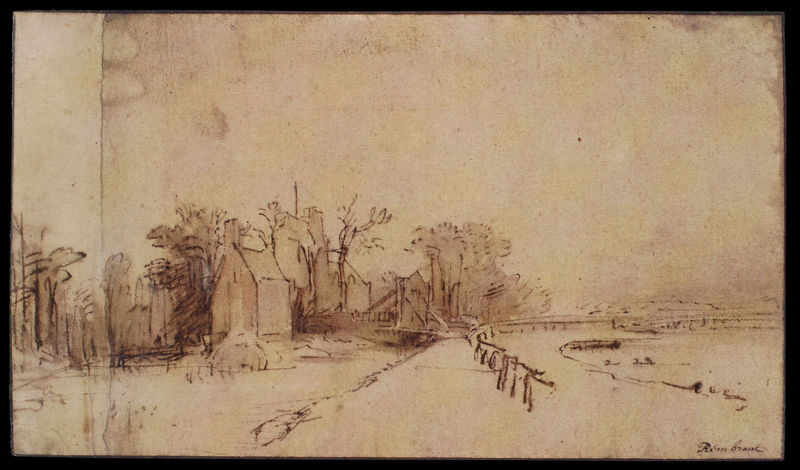
Titel: Haus Kostverloren
Künstler: Harmensz van Rijn Rembrandt
Institution: Dresden, Staatliches Kupferstichkabinett
Schlagwörter: baum, himmel, wasser, weiß, aquarell, bäume, cezanne, fluss, gelb, landschaft, see, stadt, ufer, äste, braun, fenster, schwarz, skizze, straße, zeichnung, eis, gras, haus, rasen, schnee, weg, wiese, zaun, beige, alt, wand, rembrandt, holland, bach, ebene, feld, häuser, mühle, brücke, wald, kamin, schornstein, weiher, papier, fassade, ort, heu, dorf, giebel, ziegel, grafik, koppel, hafen, geländer, tusche, bleistift, flecken, karton, picasso, rötel, rembrand, trist, sephia